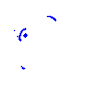
Particle: proton